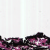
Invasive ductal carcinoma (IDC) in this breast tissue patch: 0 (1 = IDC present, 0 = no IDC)